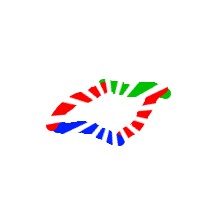
Shape: parallelogram